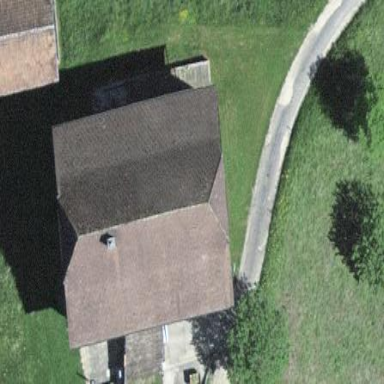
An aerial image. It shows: Farm building.